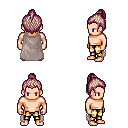
a pixel art fantasy rpg character, male body template, human, light skin, gray cape, gold greaves, white blonde short topknot hairstyle, four views (front, back, left, right), 2x2 character sprite sheet, small pixel art, hard edges, no anti-aliasing